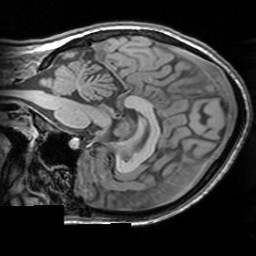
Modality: T1w
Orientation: sagittal
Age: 27
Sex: female
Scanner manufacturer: siemens
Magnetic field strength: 3 T
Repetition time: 1.63 s
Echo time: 0.00311 s